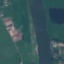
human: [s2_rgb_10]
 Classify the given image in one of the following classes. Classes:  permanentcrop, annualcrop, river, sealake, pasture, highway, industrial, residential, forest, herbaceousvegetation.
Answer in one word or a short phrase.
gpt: River